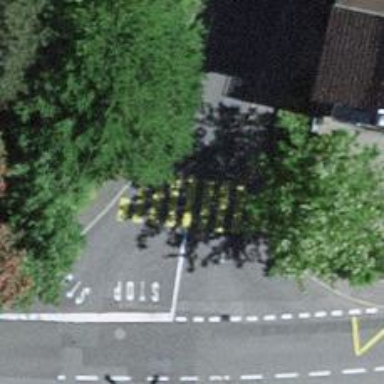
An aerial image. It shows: Zebra crossing on the road.